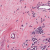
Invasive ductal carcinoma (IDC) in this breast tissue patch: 1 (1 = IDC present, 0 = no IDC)